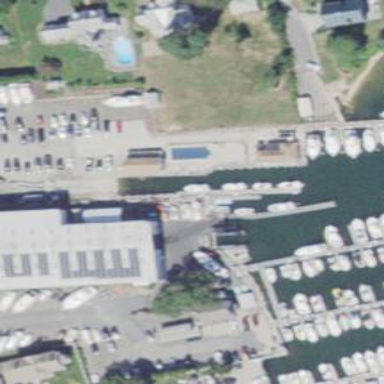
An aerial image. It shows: Slipway on leisure land.